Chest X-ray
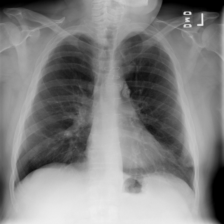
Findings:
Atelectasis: negative
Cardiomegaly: negative
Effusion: negative
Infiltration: negative
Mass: negative
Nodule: negative
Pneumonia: negative
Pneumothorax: negative
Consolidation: negative
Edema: negative
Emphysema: negative
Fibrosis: negative
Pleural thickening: negative
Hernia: negative